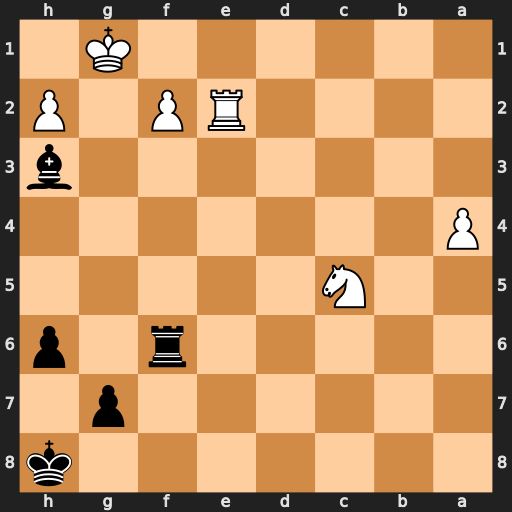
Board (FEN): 7k/6p1/5r1p/2N5/P7/7b/4RP1P/6K1
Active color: b
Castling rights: -
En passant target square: -
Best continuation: Rg6+ Kh1 Bg2+